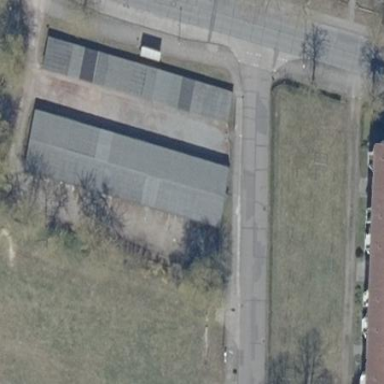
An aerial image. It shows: Group of garages.